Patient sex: M
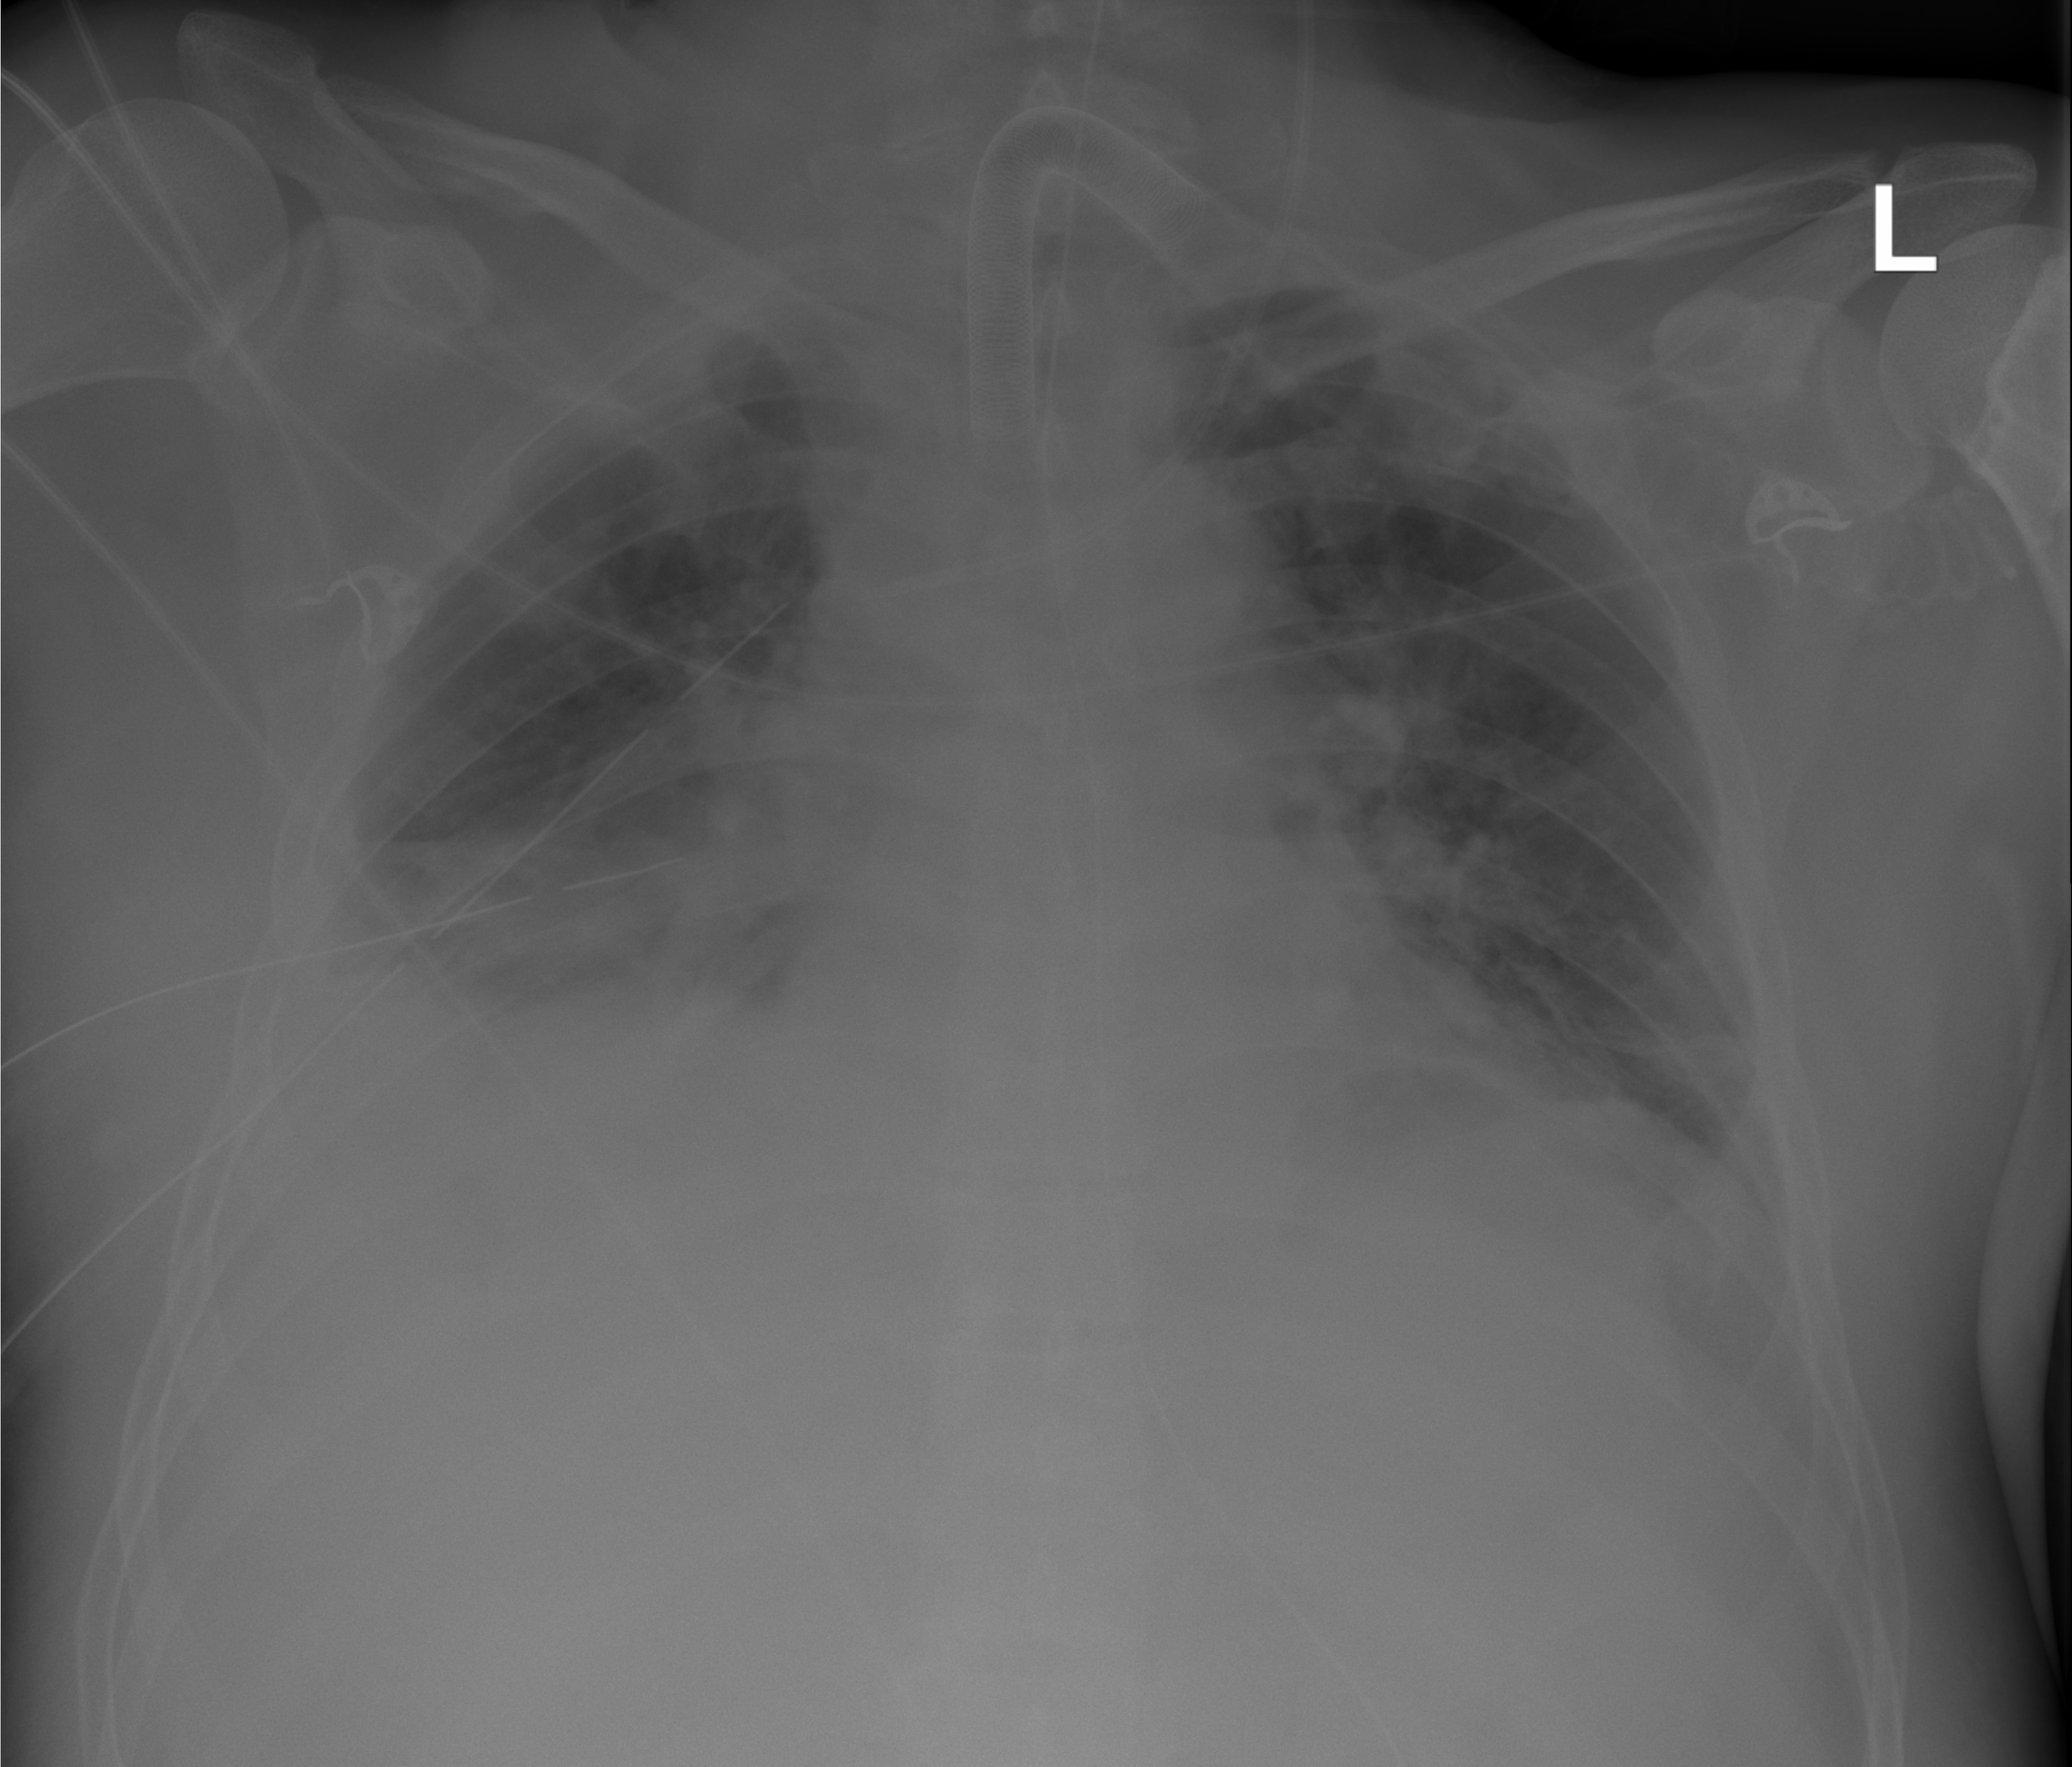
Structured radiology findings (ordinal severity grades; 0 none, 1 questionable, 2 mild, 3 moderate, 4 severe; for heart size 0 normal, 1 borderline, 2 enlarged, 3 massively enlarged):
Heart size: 1
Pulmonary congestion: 2
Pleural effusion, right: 2
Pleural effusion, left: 2
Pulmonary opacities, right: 2
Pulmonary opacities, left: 0
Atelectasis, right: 3
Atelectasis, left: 2